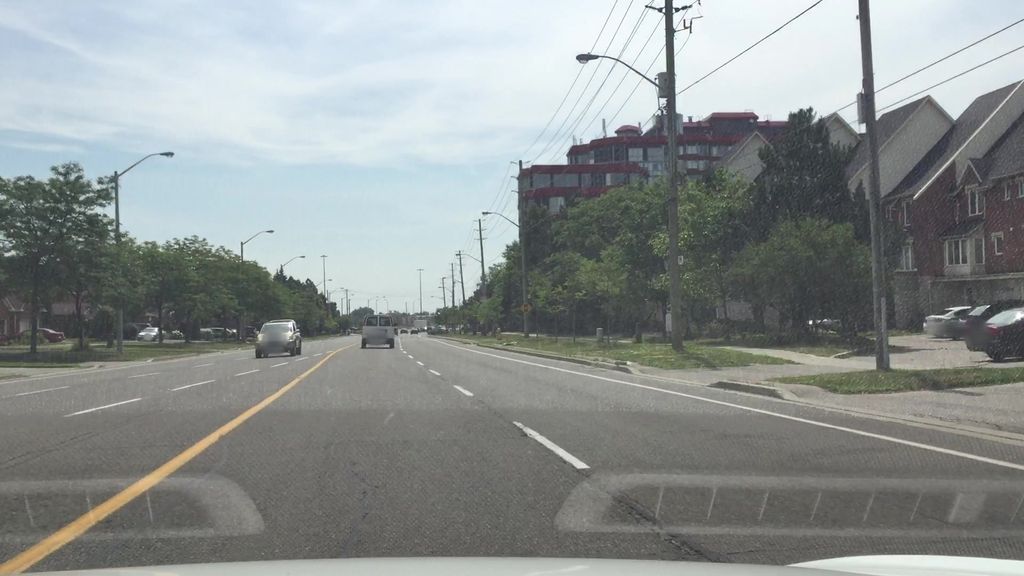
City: toronto